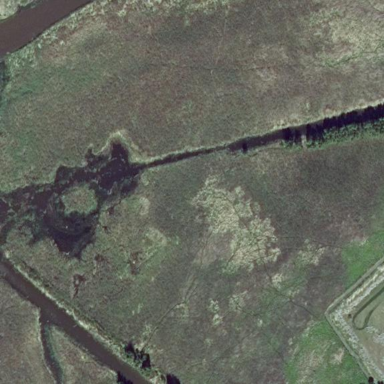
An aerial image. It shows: Wetland area dominated by reedbeds.